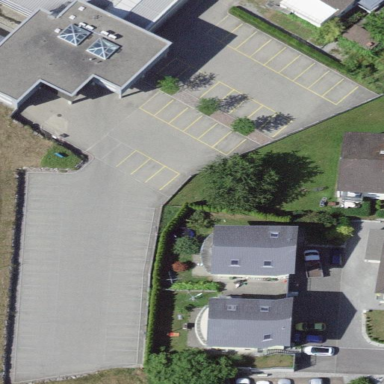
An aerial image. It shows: Parking area with surface.